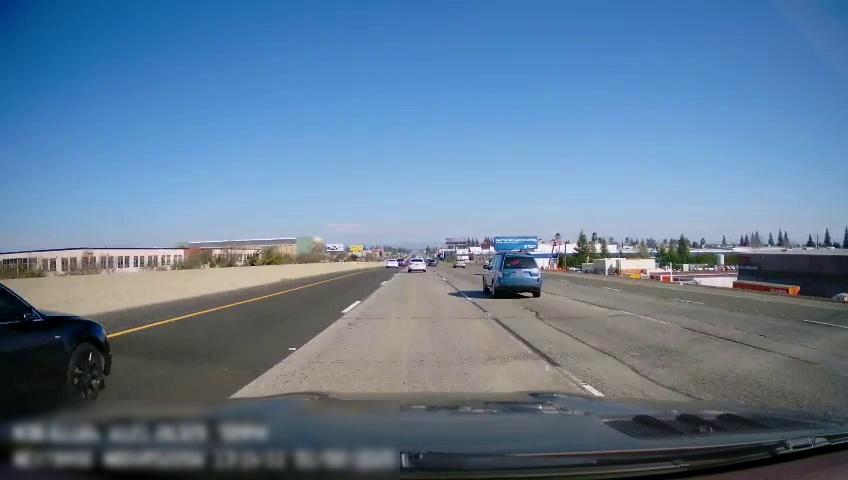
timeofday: Day
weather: Sunny
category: Drivable Space
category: Vehicles | Car
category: Vehicles | SUV
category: Vehicles | Car
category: Vehicles | Car
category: Vehicles | Car
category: Lanes | Alternate Lane
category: Lanes | Alternate Lane
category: Lanes | Current Lane
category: Lanes | Current Lane
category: Lanes | Alternate Lane